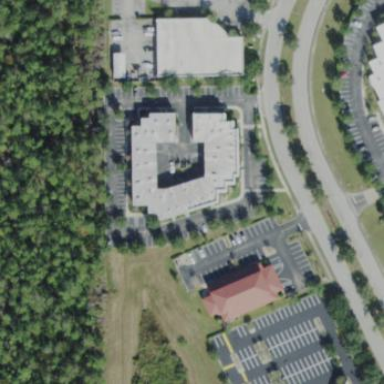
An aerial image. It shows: Office building.